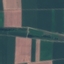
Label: AnnualCrop